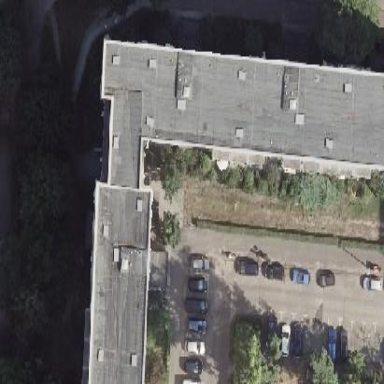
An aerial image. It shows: Flat-roofed apartment building.